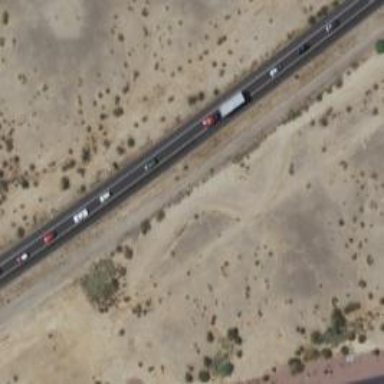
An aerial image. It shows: Asphalt trunk link road.